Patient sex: M
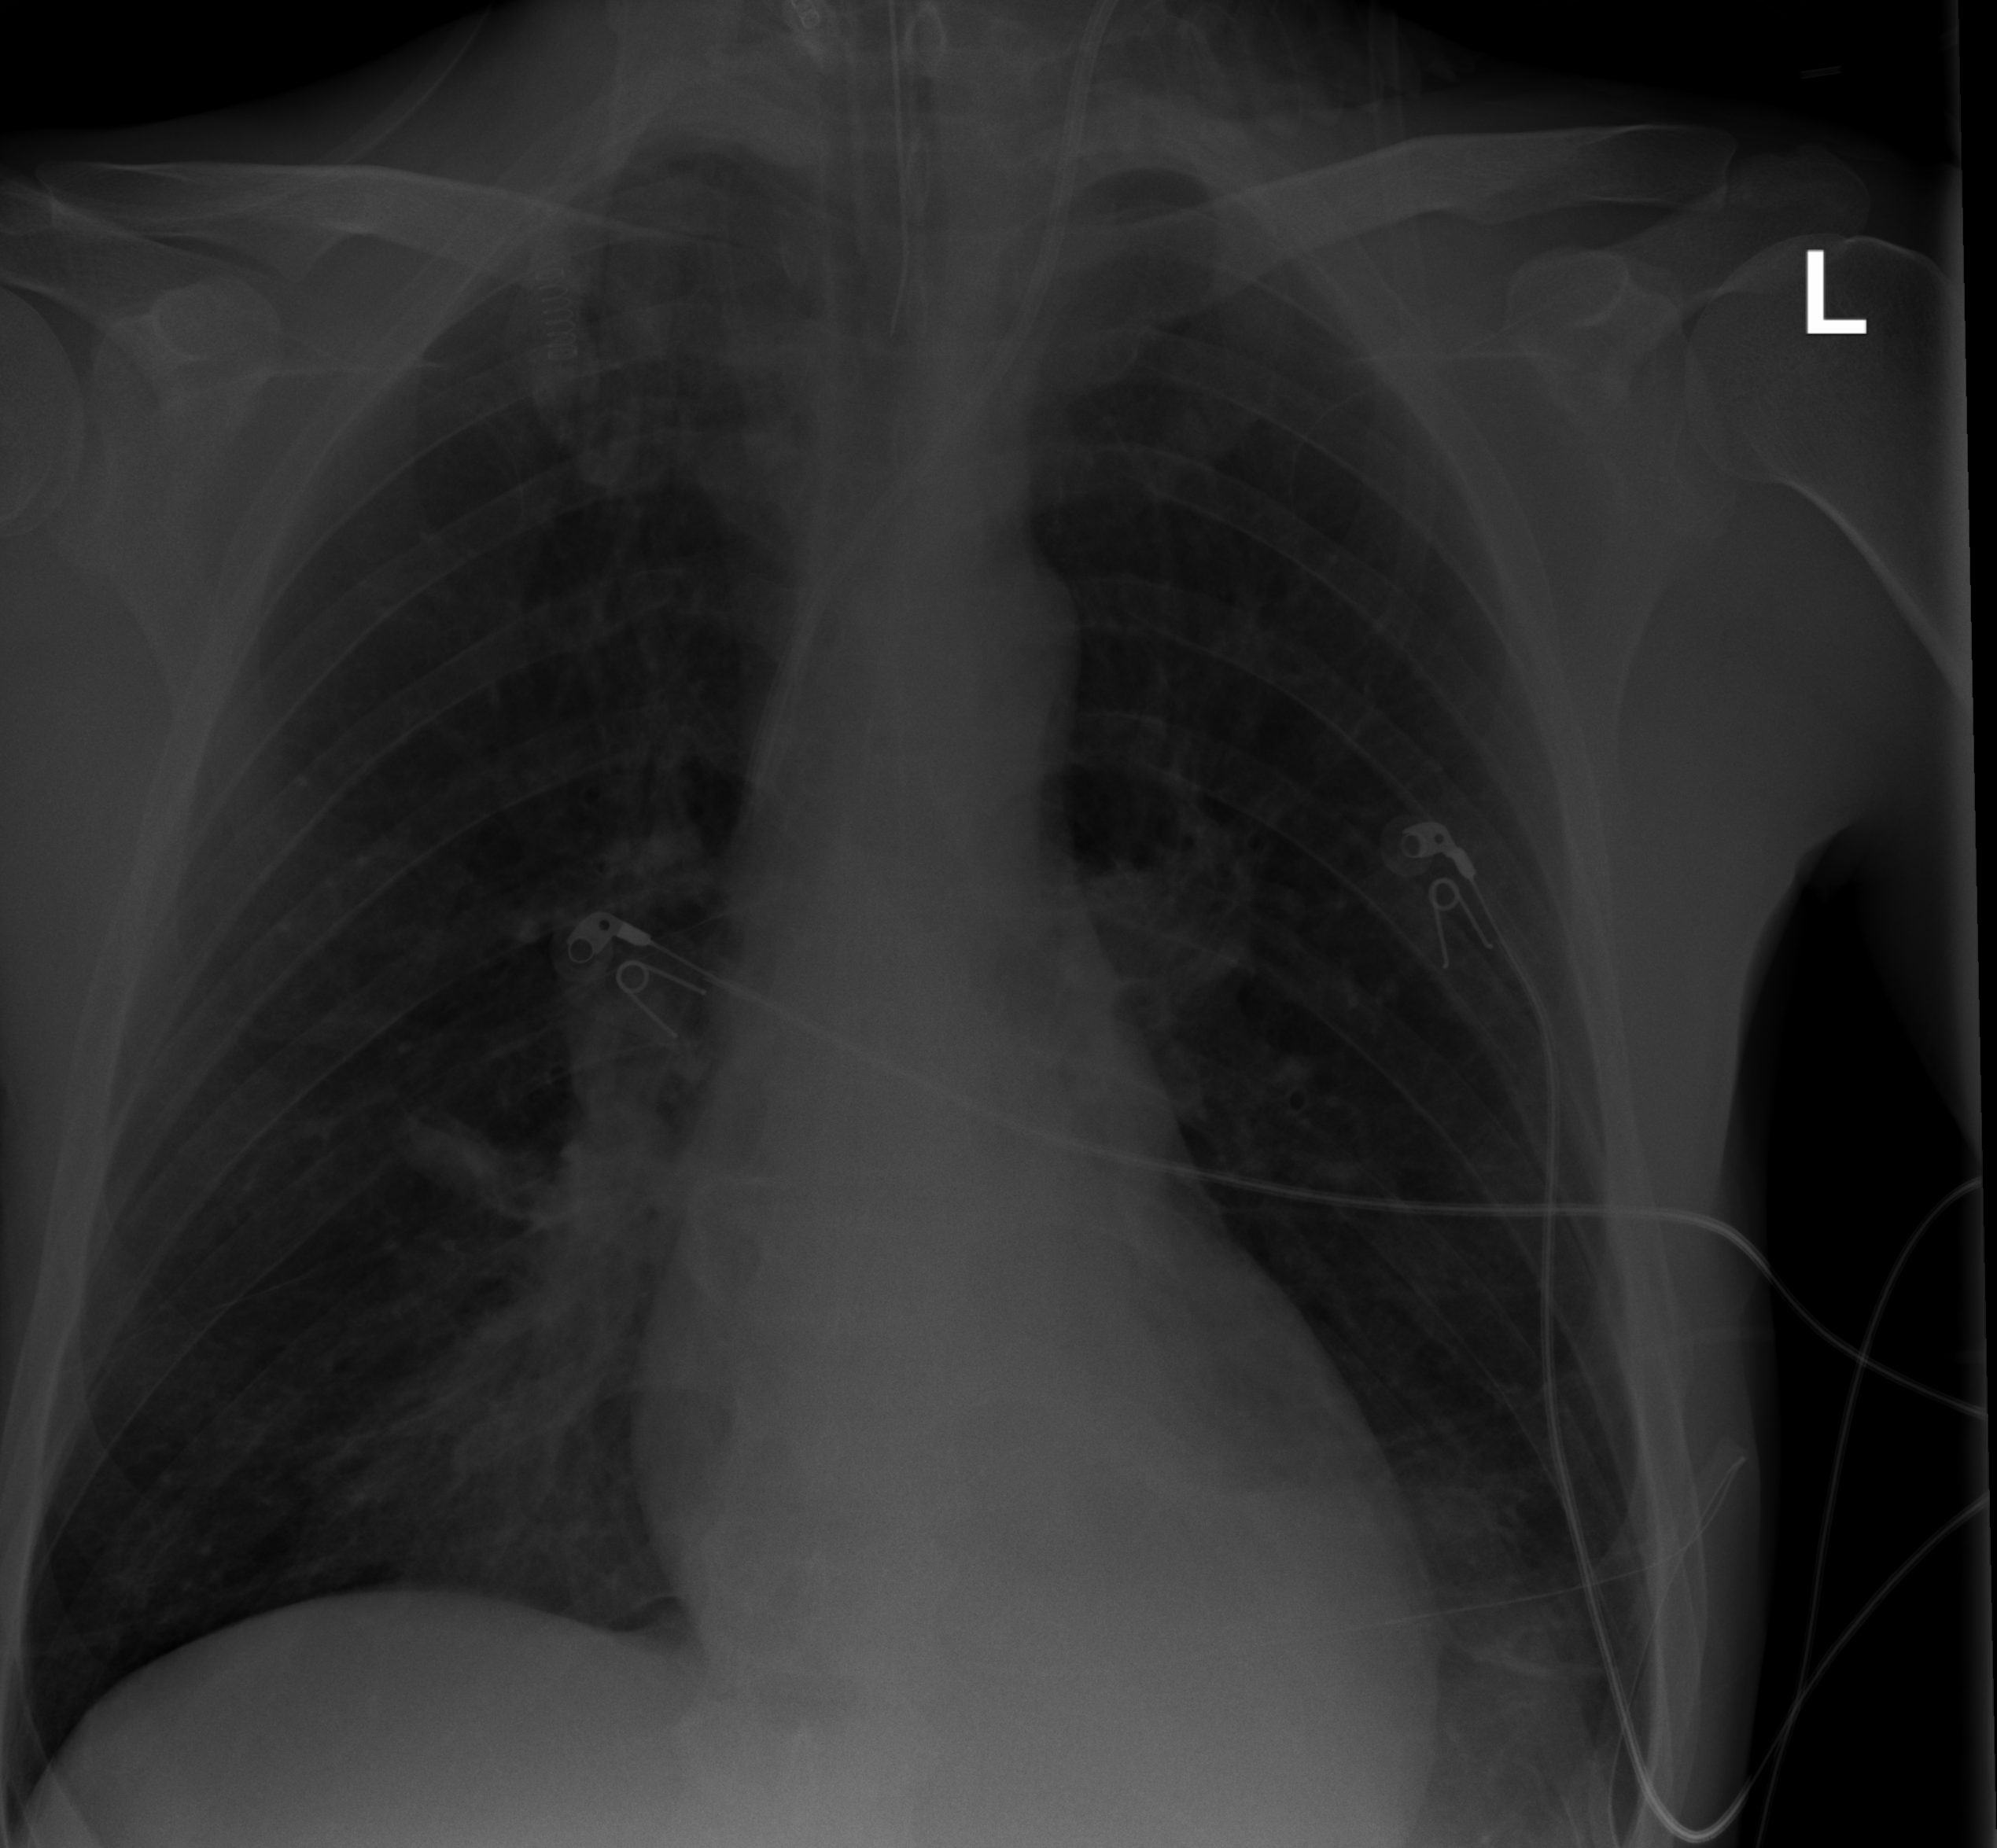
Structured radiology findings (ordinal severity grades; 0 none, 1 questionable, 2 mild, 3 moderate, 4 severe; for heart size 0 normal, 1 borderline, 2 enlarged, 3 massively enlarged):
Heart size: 0
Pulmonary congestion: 0
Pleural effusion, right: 0
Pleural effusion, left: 2
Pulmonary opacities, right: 2
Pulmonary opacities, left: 2
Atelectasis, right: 2
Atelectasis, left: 2